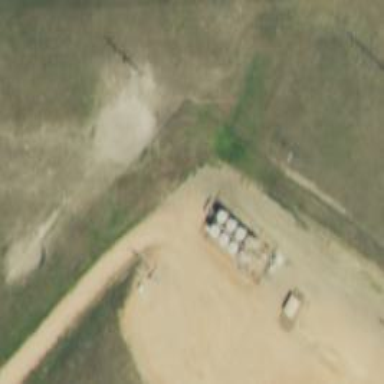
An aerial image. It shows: Storage tank that is man-made.